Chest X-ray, AP view. Patient: 37 years old, sex M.
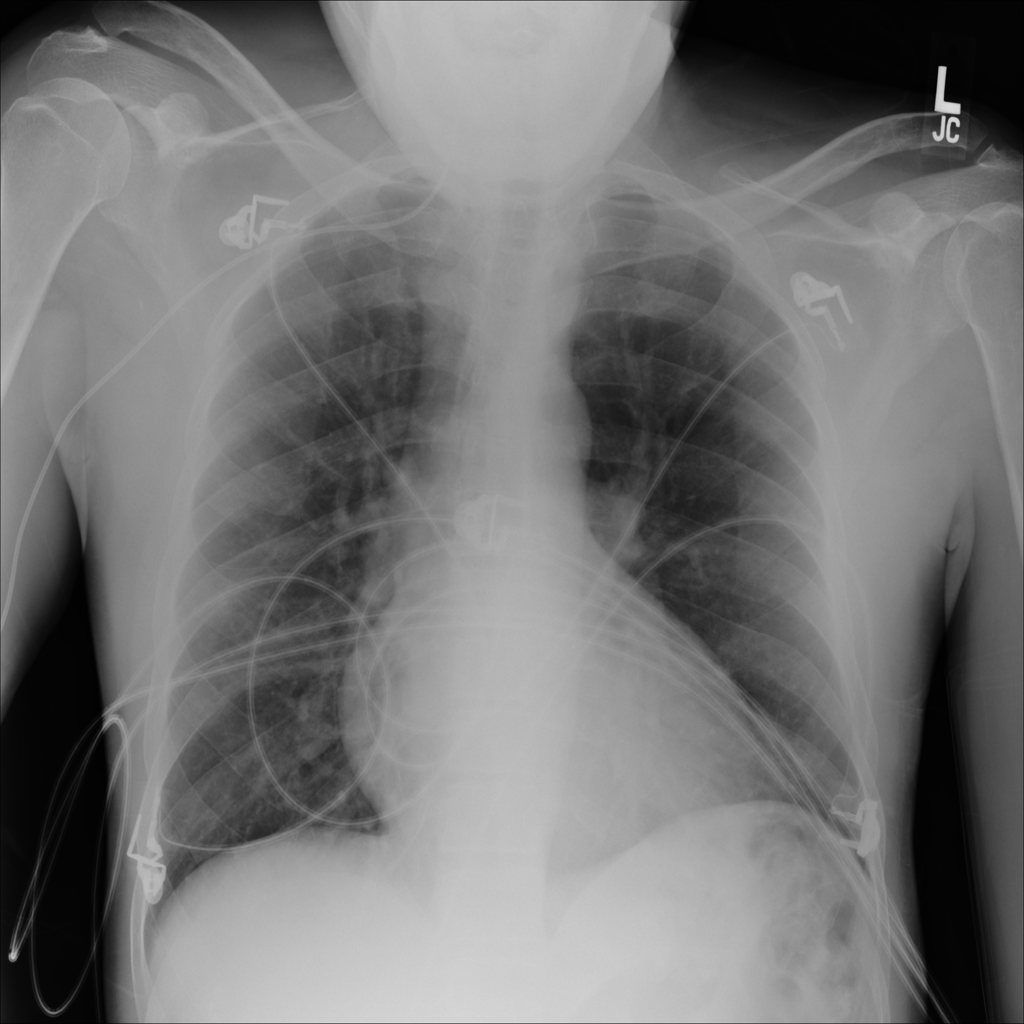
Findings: No Finding